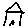
Label: house